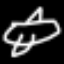
Label: airplane